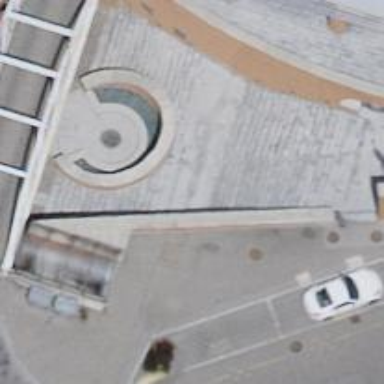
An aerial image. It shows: Fountain.